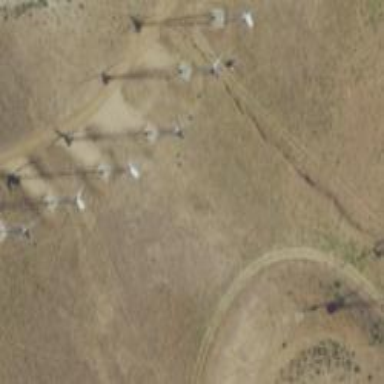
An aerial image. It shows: Wind power generator utilizing wind turbines.